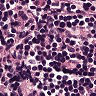
Metastatic tissue present: no